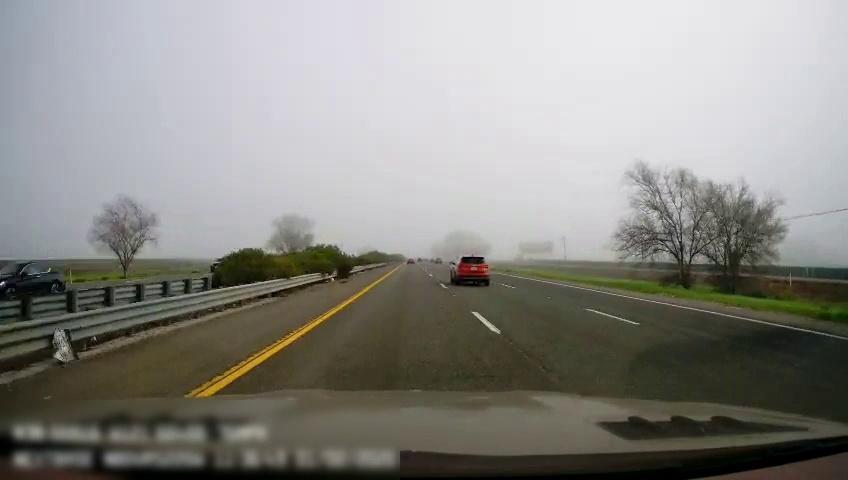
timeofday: Day
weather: Sunny
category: Drivable Space
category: Drivable Space
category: Vehicles | Car
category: Vehicles | Car
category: Vehicles | SUV
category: Lanes | Current Lane
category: Lanes | Current Lane
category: Lanes | Alternate Lane
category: Lanes | Alternate Lane